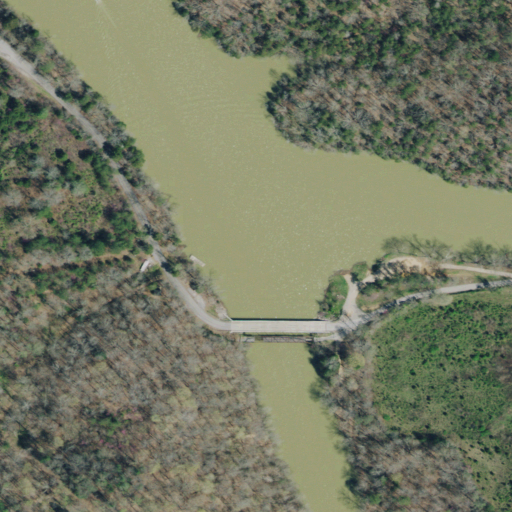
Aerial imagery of valley in Tennessee named Hogskin Valley containing deciduous forest, open water, mixed forest, open development, low intensity development, medium intensity development, high intensity development, grassland, shrub, and evergreen forest